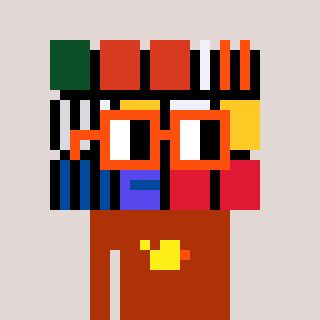
a pixel art character with square orange glasses, a abstract-shaped head and a hotbrown-colored body on a warm background